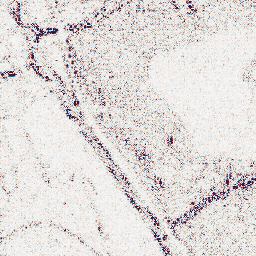
Category: wavelet
Decomposition family: wavelet_reverse_biorthogonal
Decomposition parameters: wavelet: rbio5.5
level: 1
Upsampling method: bspline
Upsampling parameters: scale: 4
Upsampling scale: 4